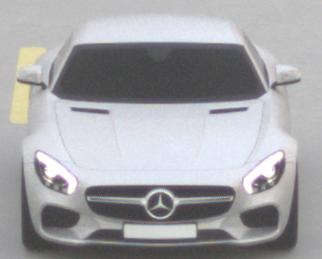
Make: Mercedes-Benz
Model: AMG GT Coupé
Detailed model: AMG GT (190) Coupé
Model produced from: 2014/10
Model produced until: 2017/01
Doors: 2
Color: white
Road condition: dry road
Daytime: sunrise or sunset
Contrast: low contrast